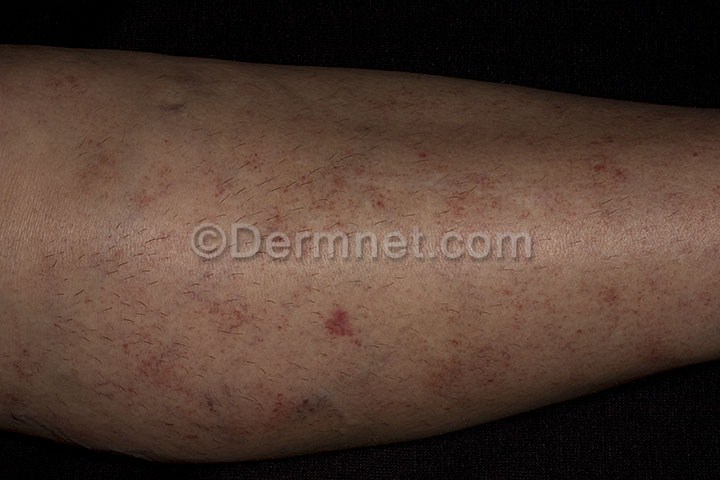
Disease: Vasculitis Photos